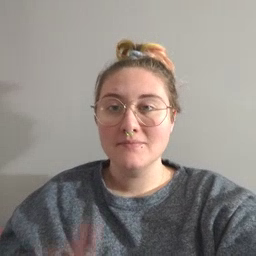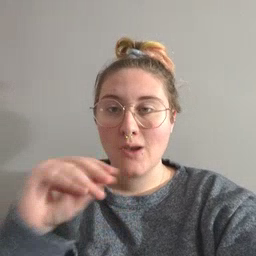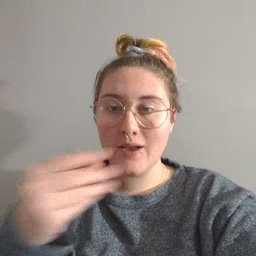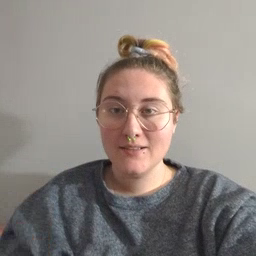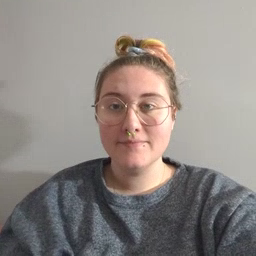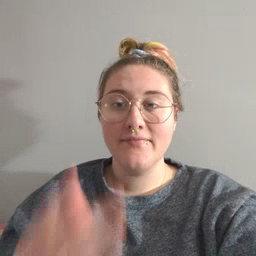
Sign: story